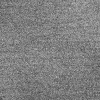
Atmospheric dust classification: dusty